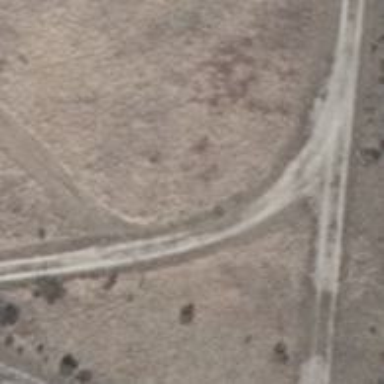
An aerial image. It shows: Track with grade 4 track type.